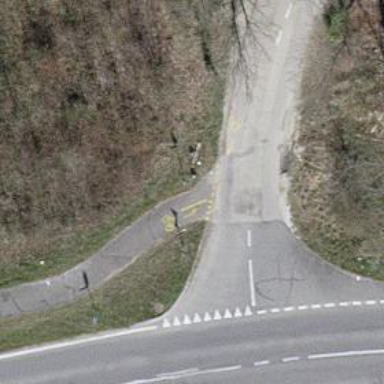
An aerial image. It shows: Concrete cycleway.